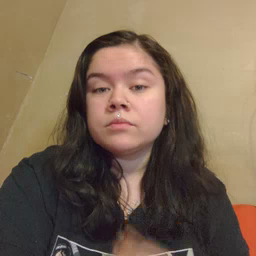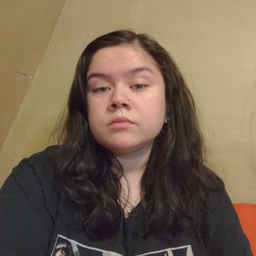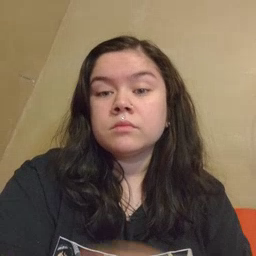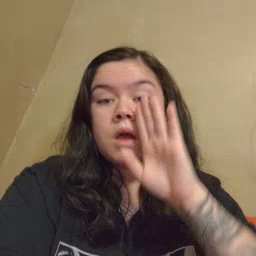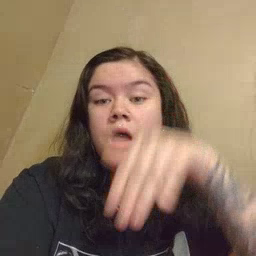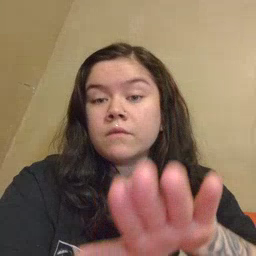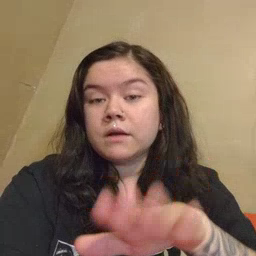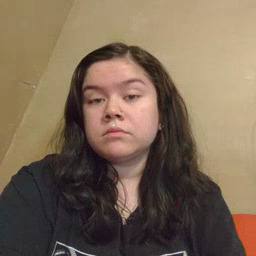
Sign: elephant